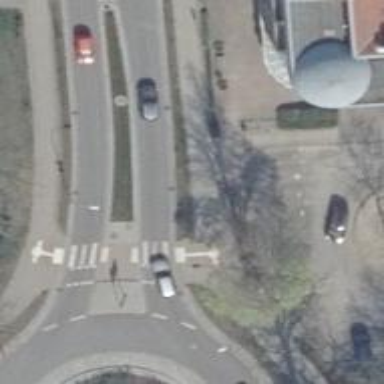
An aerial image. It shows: Uncontrolled crossing with zebra marking and crossing island.